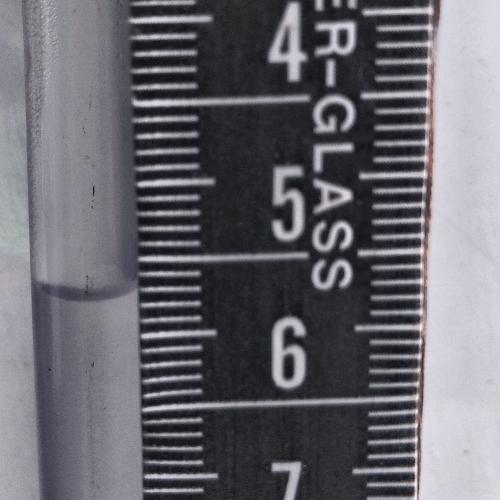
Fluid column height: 5.7 cm